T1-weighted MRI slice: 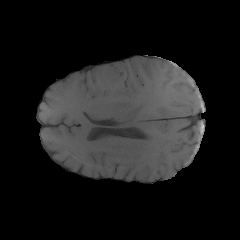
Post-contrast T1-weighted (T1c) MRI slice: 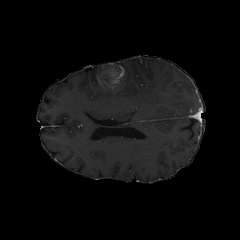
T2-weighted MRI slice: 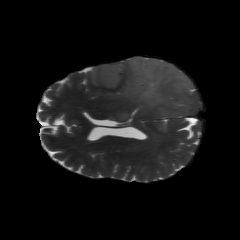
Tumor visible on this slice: yes